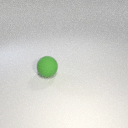
large green rubber sphere